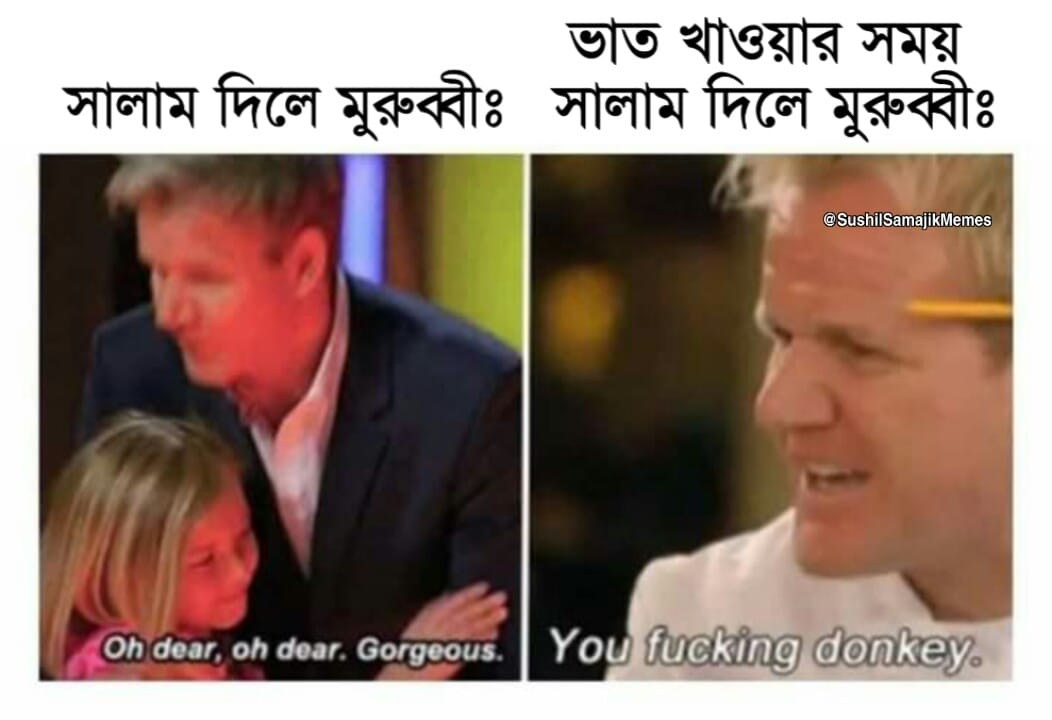
Caption: সালাম দিলে মুরুব্বীঃ Oh dear, oh dear, Gorgeous.    ভাত খাওয়ার সময় সালাম দিলে মুরুব্বীঃ   You fucking donkey.
Label: non-hate